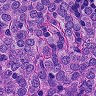
Metastatic tissue present: yes